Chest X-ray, AP view. Patient: 59 years old, sex F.
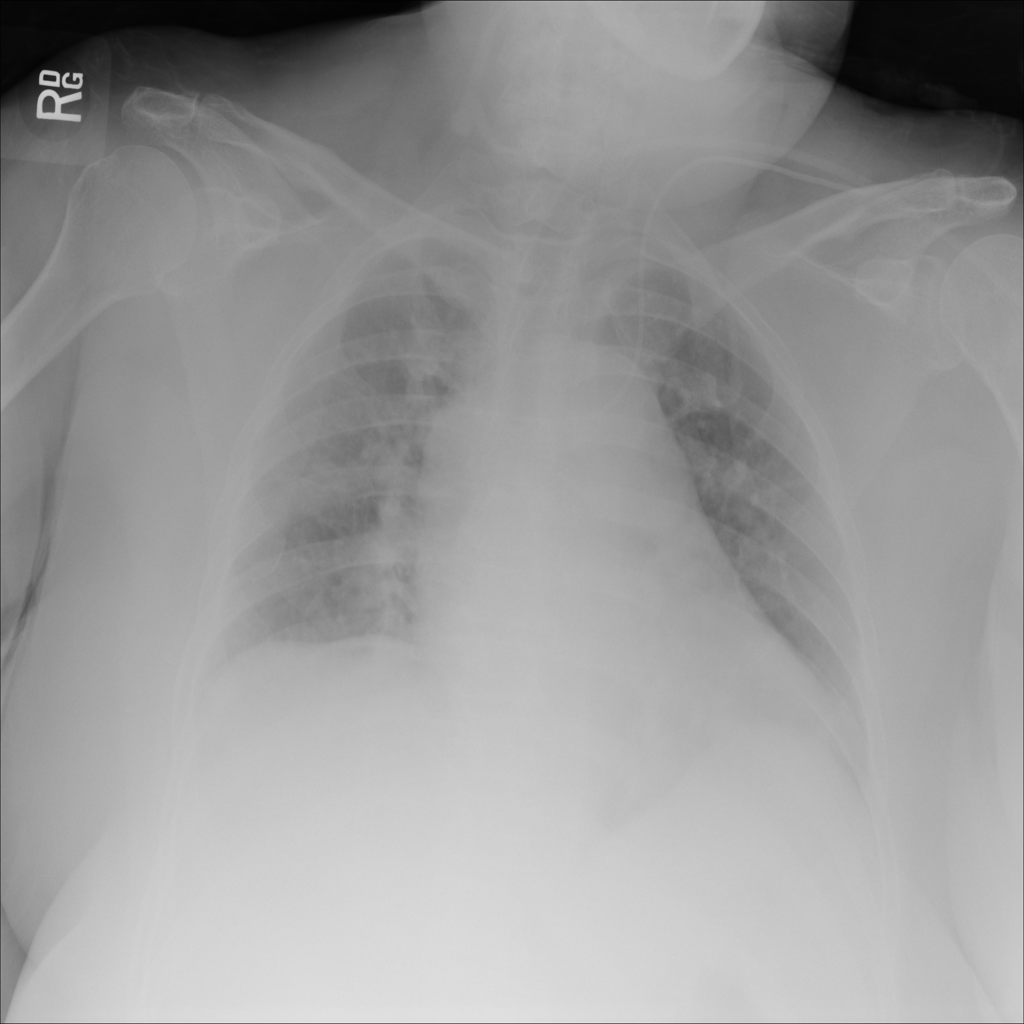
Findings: Pneumonia